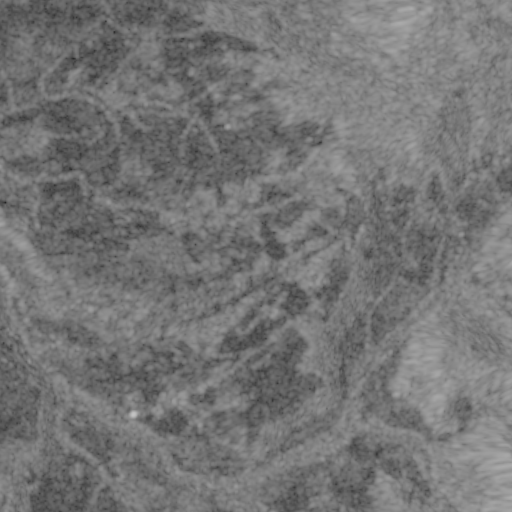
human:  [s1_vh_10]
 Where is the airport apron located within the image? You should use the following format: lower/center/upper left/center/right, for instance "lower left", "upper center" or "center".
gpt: The airport apron is located in the center left of the image.
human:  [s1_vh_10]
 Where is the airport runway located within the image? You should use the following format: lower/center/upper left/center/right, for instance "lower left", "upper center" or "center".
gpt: The airport runway is located in the center left of the image.
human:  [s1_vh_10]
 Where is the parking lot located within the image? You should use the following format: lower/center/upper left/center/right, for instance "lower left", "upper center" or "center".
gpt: The parking lot is located in the lower center of the image.
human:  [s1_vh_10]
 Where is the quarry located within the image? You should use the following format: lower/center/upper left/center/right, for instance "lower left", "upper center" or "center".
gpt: The quarry is located in the center left of the image.
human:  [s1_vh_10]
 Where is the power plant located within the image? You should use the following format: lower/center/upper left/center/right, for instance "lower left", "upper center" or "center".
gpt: There is no power plant in the image.

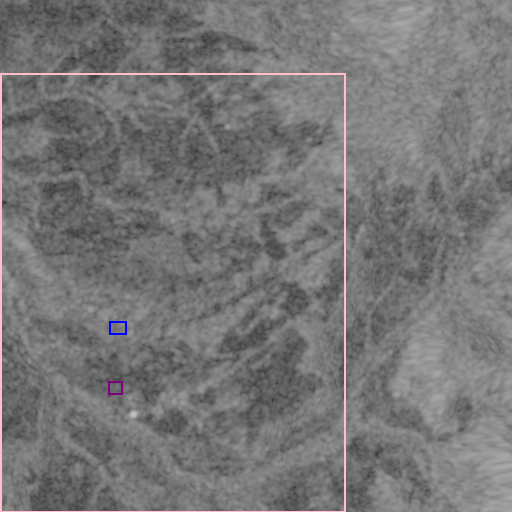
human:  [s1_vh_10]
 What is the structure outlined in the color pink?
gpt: The structure outlined in pink is a crop field.
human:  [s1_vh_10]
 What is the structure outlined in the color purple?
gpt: The structure outlined in purple is a park.
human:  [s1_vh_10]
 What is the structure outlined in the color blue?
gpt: The structure outlined in blue is a quarry.
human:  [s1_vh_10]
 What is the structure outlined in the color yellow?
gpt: There is no yellow outline.